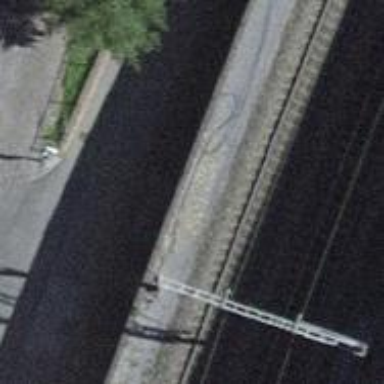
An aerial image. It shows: Support pole.